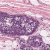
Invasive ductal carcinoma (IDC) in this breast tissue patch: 0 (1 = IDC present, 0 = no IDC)